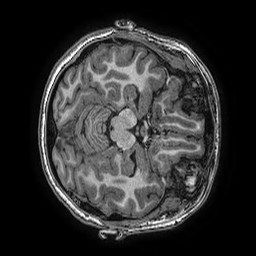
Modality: T1w
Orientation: axial
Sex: female
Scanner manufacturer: ge
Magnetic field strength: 3 T
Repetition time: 0.0077 s
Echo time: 0.003436 s